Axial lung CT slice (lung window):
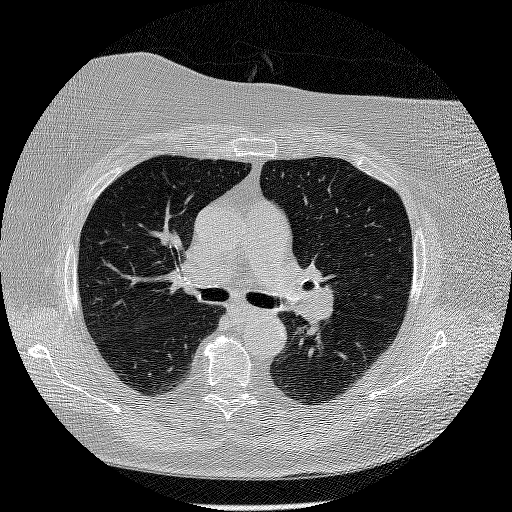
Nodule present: no